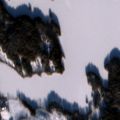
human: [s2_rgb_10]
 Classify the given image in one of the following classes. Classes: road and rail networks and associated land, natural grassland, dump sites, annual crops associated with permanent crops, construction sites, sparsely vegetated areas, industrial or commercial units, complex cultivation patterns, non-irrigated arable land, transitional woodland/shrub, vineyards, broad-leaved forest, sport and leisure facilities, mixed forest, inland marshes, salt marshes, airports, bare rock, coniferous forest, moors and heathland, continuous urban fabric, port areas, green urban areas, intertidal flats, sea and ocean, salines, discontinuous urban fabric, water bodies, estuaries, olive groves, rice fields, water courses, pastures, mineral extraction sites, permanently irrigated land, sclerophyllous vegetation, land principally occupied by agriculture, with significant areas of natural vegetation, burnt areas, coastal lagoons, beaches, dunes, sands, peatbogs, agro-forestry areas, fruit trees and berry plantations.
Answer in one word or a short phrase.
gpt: coniferous forest, mixed forest, water bodies